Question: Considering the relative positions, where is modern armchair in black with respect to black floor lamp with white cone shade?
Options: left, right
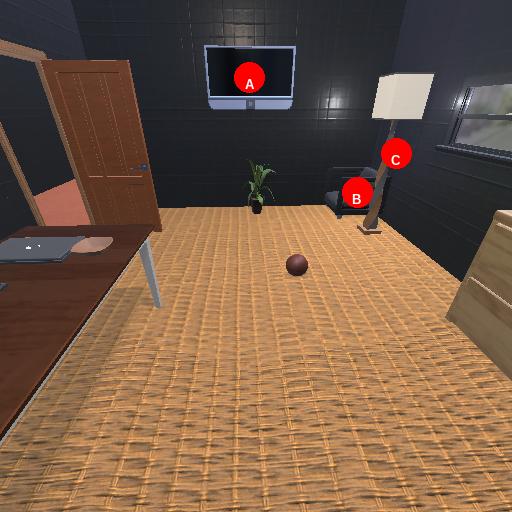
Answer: left